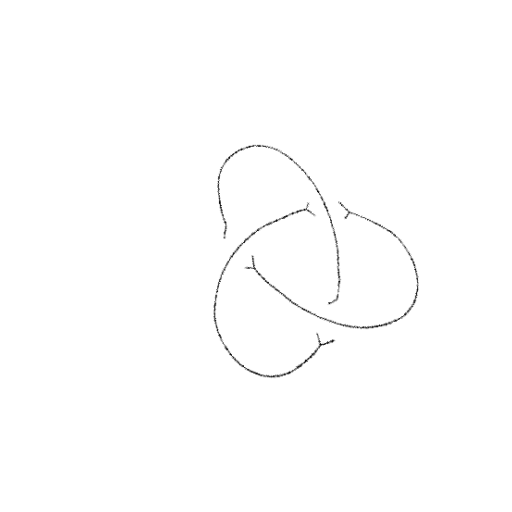
Crossing number: 3